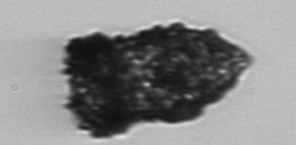
Label: Tintinnopsis